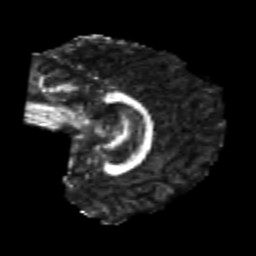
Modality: FA
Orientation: sagittal
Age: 24
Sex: female
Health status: healthy
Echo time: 0.074 s